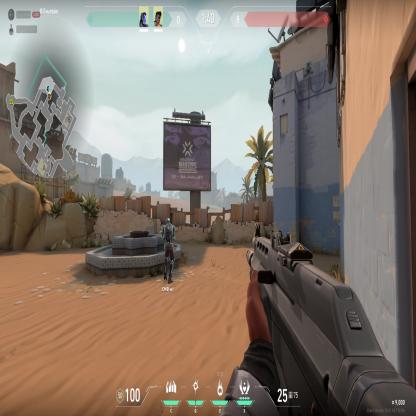
Label: teammate